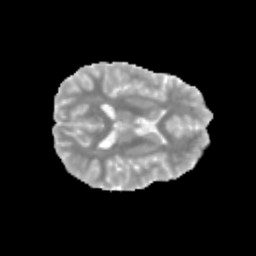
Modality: MD
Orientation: axial
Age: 13
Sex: female
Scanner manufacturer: siemens
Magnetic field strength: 3 T
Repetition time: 3.8 s
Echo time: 0.07 s